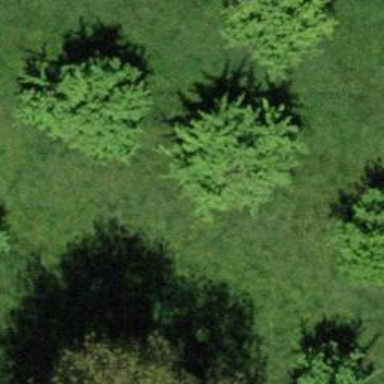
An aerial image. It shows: Broadleaved tree in natural setting.